Interaction volume radius: 5 \u00c5
Interaction volume height: 20 \u00c5
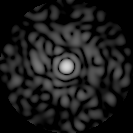
Disorder parameter: 0.7873